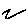
Label: zigzag